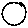
Label: moon